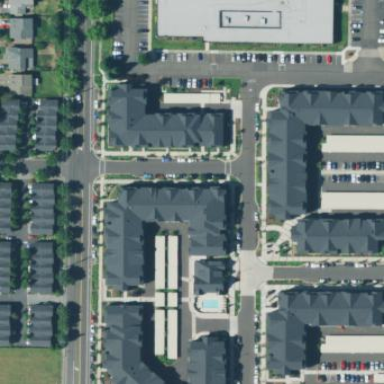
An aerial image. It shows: Residential area with apartments.